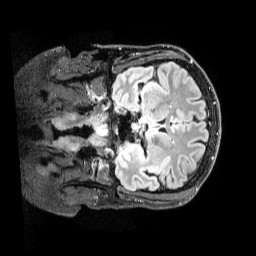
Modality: T2w
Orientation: coronal
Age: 42
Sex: male
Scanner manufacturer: siemens
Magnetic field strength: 3 T
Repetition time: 5 s
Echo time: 0.394 s